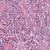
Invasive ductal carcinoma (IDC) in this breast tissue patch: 1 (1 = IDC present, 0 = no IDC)